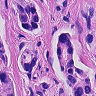
Metastatic tissue present: yes